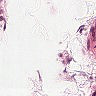
Metastatic tissue present: no